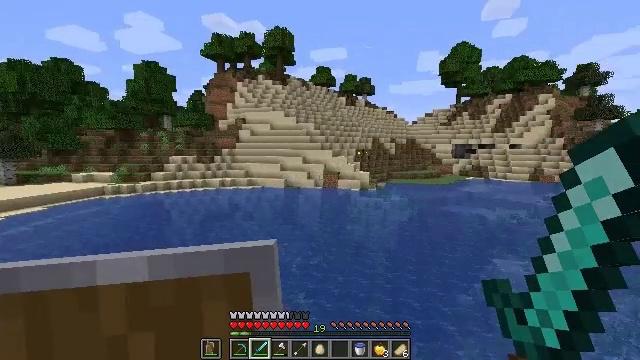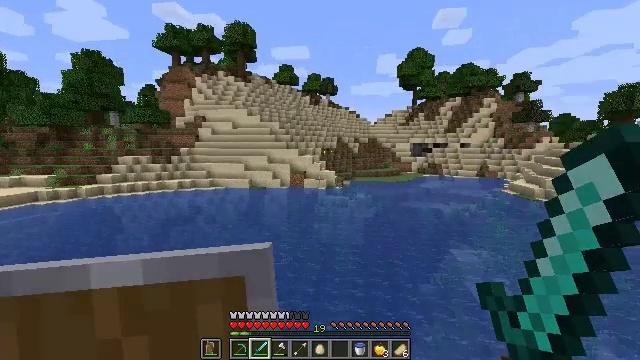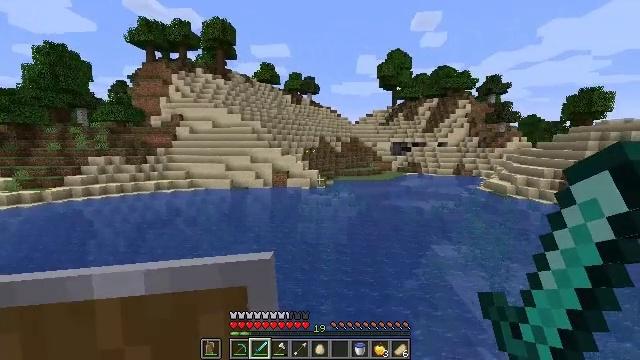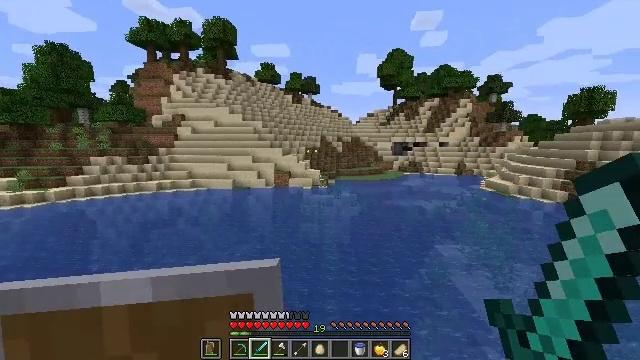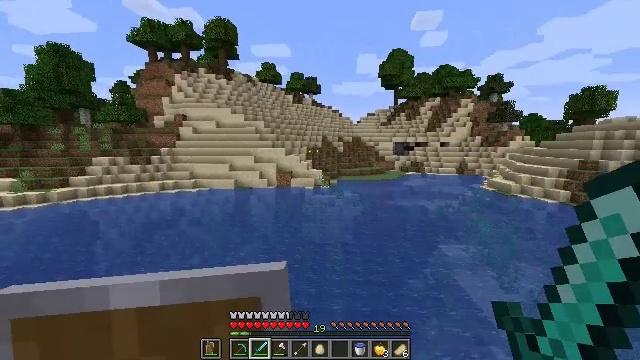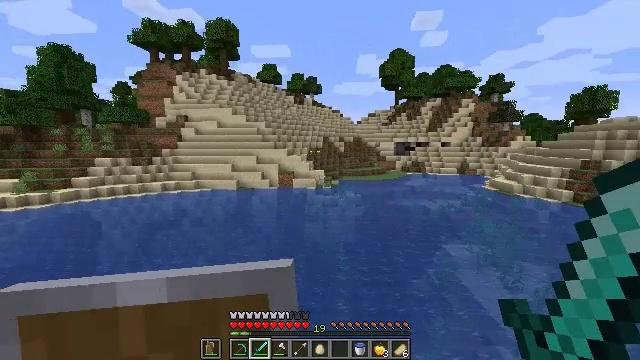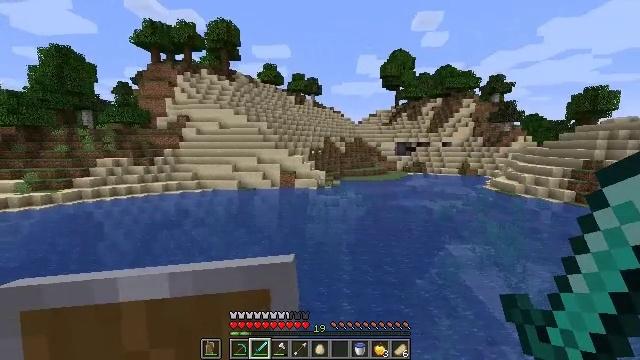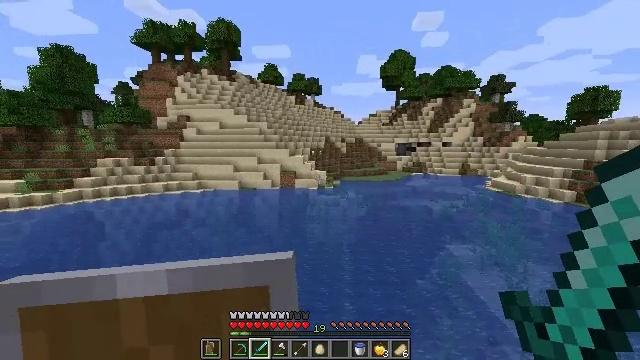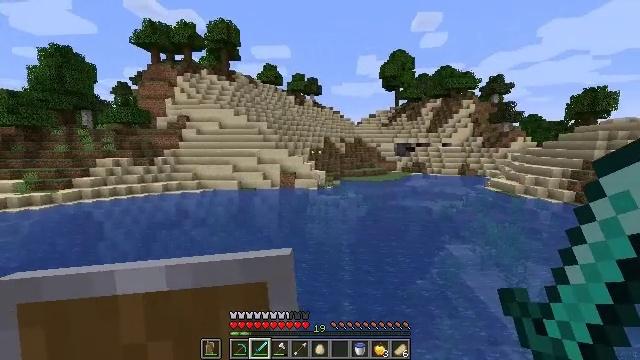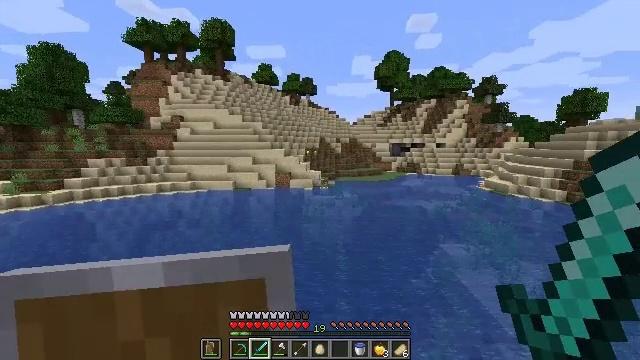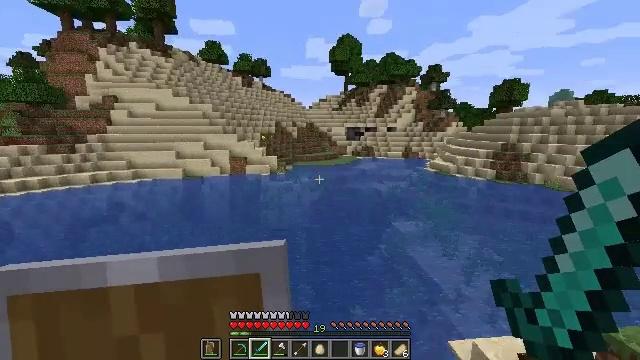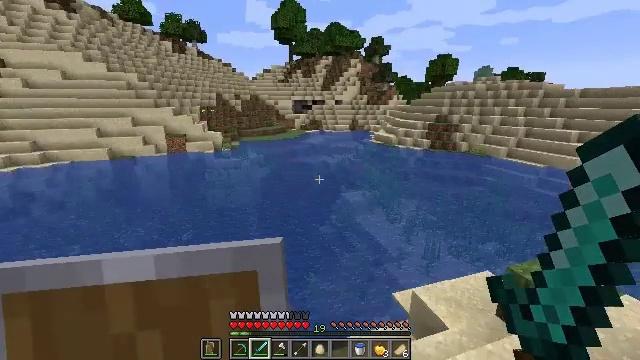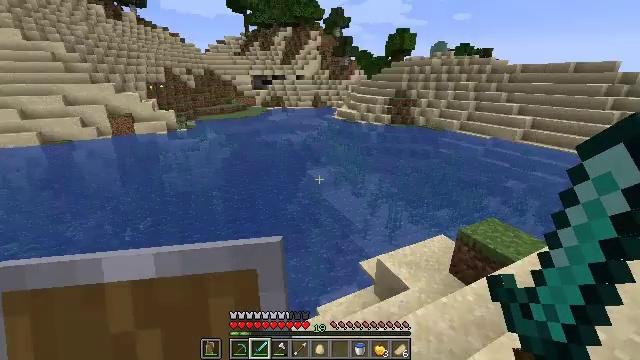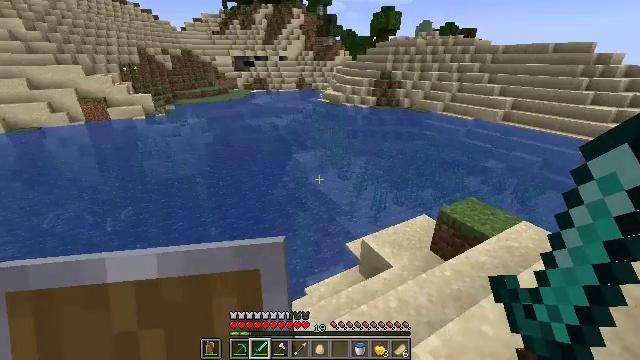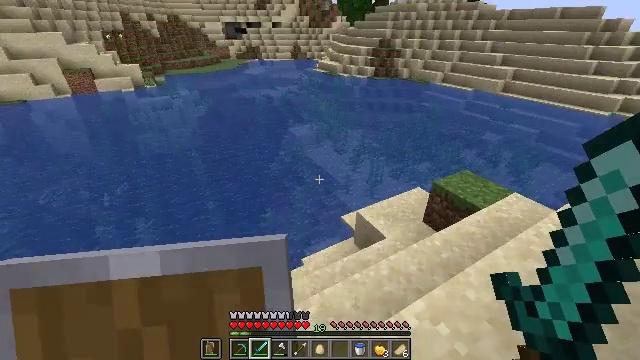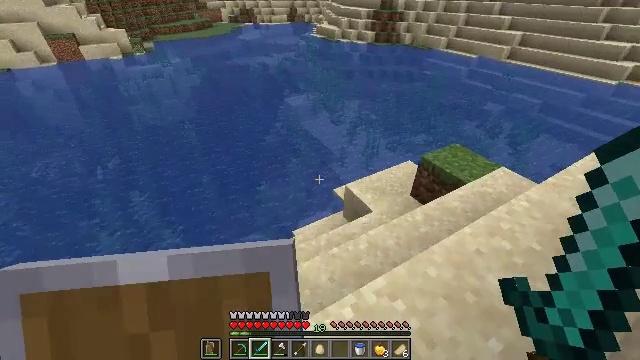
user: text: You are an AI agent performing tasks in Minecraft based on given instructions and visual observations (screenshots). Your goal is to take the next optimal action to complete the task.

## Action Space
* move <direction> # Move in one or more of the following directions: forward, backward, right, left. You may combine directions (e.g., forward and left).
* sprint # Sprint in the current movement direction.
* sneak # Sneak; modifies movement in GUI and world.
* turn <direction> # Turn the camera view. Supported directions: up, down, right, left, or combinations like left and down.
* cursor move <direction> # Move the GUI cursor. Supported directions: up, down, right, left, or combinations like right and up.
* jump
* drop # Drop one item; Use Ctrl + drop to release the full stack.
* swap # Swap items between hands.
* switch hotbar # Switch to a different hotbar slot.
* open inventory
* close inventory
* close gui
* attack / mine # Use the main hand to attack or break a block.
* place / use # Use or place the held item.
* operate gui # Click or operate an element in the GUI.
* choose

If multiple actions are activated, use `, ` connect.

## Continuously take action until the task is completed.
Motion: motion action
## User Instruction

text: Break the sand block.
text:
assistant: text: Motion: move left, turn right
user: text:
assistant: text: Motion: move left, turn right
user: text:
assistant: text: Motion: move left
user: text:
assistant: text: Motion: move left
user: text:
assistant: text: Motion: move left
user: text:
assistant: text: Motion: no_op
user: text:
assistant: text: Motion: no_op
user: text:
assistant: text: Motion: no_op
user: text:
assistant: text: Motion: turn right
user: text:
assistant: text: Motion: turn right and down
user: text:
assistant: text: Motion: turn right and down
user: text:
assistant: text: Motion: turn right and down
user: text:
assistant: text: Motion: move right, turn right and down
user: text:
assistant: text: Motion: move right, turn down
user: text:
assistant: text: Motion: move right, turn down
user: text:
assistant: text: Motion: move forward and move right, sprint, turn down
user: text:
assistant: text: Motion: move forward and move right, sprint
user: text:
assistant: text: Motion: move forward and move right, sprint
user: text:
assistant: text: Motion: move forward and move right, sprint
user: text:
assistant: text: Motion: move forward and move right, sprint
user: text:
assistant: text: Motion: move forward and move right, sprint
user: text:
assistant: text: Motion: move forward and move right, sprint
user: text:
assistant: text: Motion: move forward and move right, sprint
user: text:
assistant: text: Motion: move forward, sprint, turn left
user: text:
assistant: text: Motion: move forward, sprint, turn left
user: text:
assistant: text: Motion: move forward, sprint, turn left and up
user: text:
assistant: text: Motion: move forward, sprint, turn left and up
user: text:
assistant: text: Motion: move forward, sprint, turn left and up
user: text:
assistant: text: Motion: move forward, sprint, turn left and up
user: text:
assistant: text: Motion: move forward, sprint, turn left and up